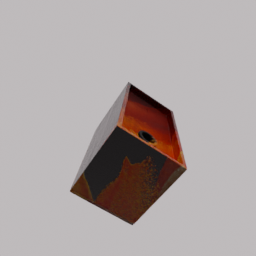
Label: electronics